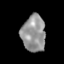
Tissue: skin
Cell type: Epithelial cells
Senescence score: 0.2606
Nuclear area (px): 848
Mean DAPI intensity: 148.966